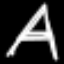
Label: The Eiffel Tower